Field crop: maize
Growth stage: 2
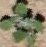
Species: chenopodium